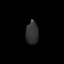
Tissue: lung
Cell type: T cells
Senescence score: 0.2423
Nuclear area (px): 281
Mean DAPI intensity: 49.651